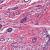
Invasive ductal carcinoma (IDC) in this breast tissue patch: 1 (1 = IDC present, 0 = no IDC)